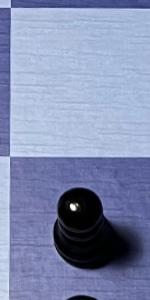
Label: Pawn_Black